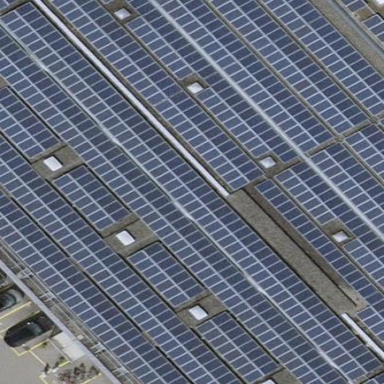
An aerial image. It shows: Solar power generator using photovoltaic panels.